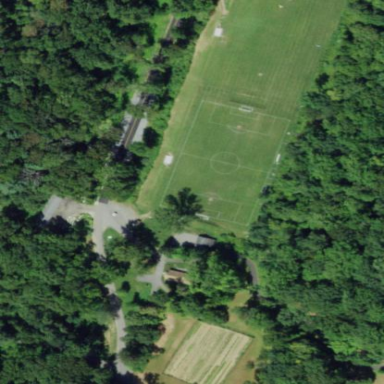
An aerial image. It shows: Lacrosse pitch for leisure sports activities.